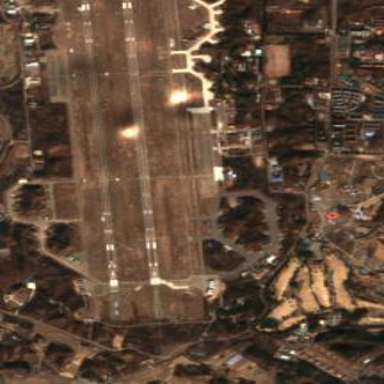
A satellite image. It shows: Military airfield located within aerodrome.